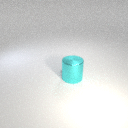
large cyan metal cylinder